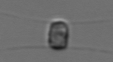
Label: Chaetoceros_similis